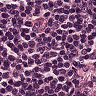
Metastatic tissue present: no